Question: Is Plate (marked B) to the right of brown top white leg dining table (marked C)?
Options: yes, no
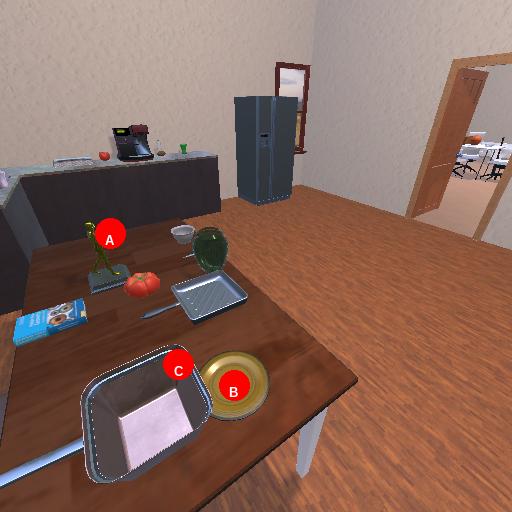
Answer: yes